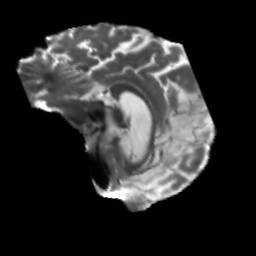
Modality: T2w
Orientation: sagittal
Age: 71
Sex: male
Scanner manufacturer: siemens
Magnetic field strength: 3 T
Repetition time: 5.47 s
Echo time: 0.0854 s